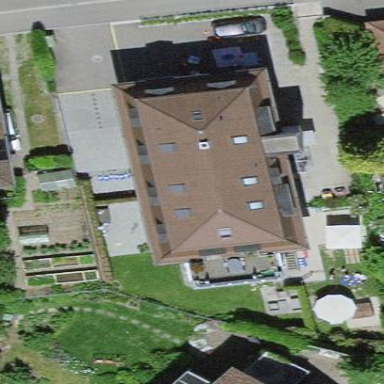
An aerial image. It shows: Residential building with mansard roof.